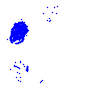
Particle: proton